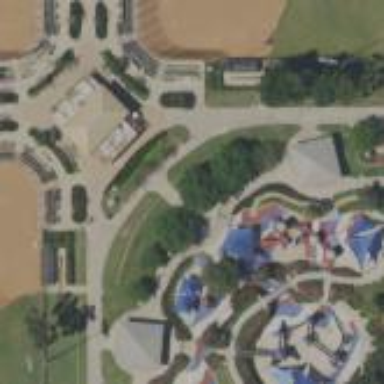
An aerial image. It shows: Playground area for leisure activities on the land.